Question: I'll start off showing you what I need the end product to look like.

I'm using a cocoapod called BAFluidView that basically simulates the motion of fluid in a container. The developer provided a <URL> showing how you could add a mask to the fluidView's layer for an effect.
So far, I can mask the fluiview with any UIImage I add to the project. I am, however, facing a problem trying to add a white border around the outline of the water droplet and could use any help I can get.
Thanks very much!
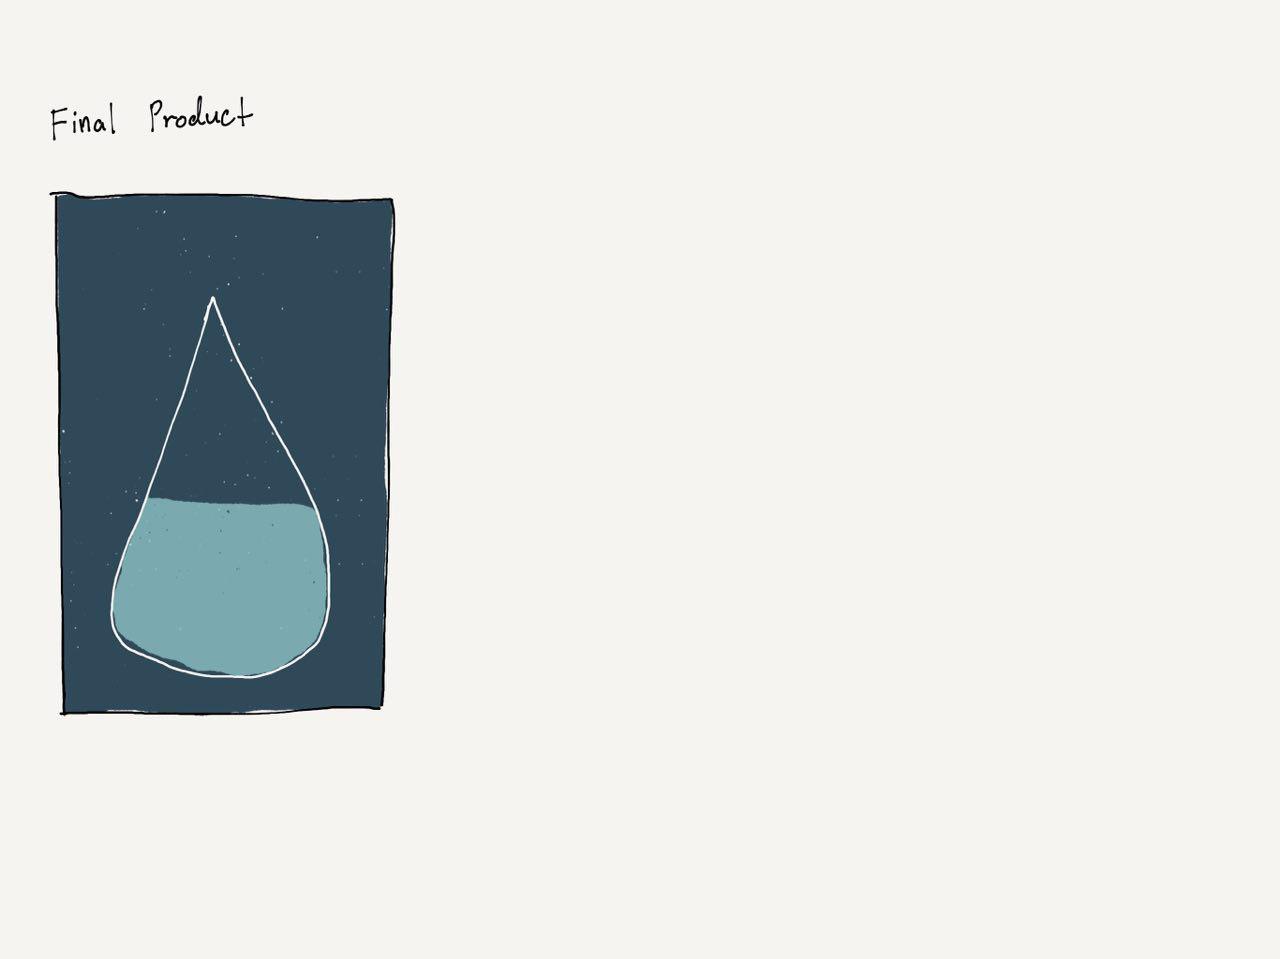
Answer: This is what I would call the "brute force" method. Create an image to use as the mask and create a second image to use as the outline.
Note: these images have alpha channels, so it may not be clear unless/until you download them. The checkerboard images shows how they look in GIMP.
Mask Image (which I took from the BAFluidView example):
<URL>
White outline image (trust me, it's here... just click below):
<URL>
and the code:
'''
- (void)viewDidLoad {
[super viewDidLoad];
// Do any additional setup after loading the view, typically from a nib.
// load mask and outline
UIImage *maskingImage = [UIImage imageNamed:@"blueDrop"];
UIImage *outlineImage = [UIImage imageNamed:@"whiteOutlineThin"];
// define rect equal to size of mask image
CGRect rfv = CGRectMake(0, 0, maskingImage.size.width, maskingImage.size.height);
// instantiate BAFluidView
BAFluidView *fluidView = [[BAFluidView alloc] initWithFrame:rfv startElevation:@0.3];
fluidView.fillColor = [UIColor colorWithHex:0x092eee];
[fluidView fillTo:@0.90];
[fluidView startAnimation];
// if you want the "droplet" filled with a color
// fluidView.backgroundColor = [UIColor yellowColor];
// instantiate a couple CALayer objects
CALayer *maskingLayer = [CALayer layer];
CALayer *outlineLayer = [CALayer layer];
// set size to match mask
maskingLayer.frame = rfv;
outlineLayer.frame = rfv;
// set mask layer content to mask image
[maskingLayer setContents:(id)[maskingImage CGImage]];
// give the mask layer to BAFluidView
[fluidView.layer setMask:maskingLayer];
// set outline layer content to outline image
[outlineLayer setContents:(id)[outlineImage CGImage]];
// create a "container" view
UIView *containerView = [[UIView alloc] initWithFrame:rfv];
// add the outline layer
[containerView.layer addSublayer:outlineLayer];
// add the BAFluidView
[containerView addSubview:fluidView];
// add the container view to the screen / main view
[self.view addSubview:containerView];
// position the view with constraints...
containerView.translatesAutoresizingMaskIntoConstraints = NO;
[containerView.widthAnchor constraintEqualToConstant:rfv.size.width].active = YES;
[containerView.heightAnchor constraintEqualToConstant:rfv.size.height].active = YES;
[containerView.centerXAnchor constraintEqualToAnchor:self.view.centerXAnchor].active = YES;
[containerView.centerYAnchor constraintEqualToAnchor:self.view.centerYAnchor].active = YES;
}
'''
Screen-cap of the result:
<URL>
You could automate it, and make the process a bit more "elegant" and flexible, by using just the Mask image and generating the outline on-the-fly via code - scale the mask image up by a little bit and then mask it with the original sized image, for example.